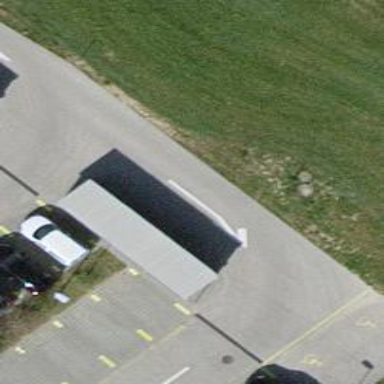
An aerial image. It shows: Bicycle parking area.